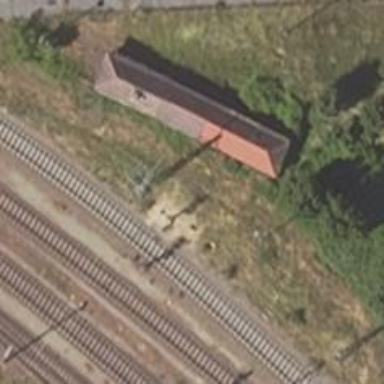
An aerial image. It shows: Railway siding with rails.